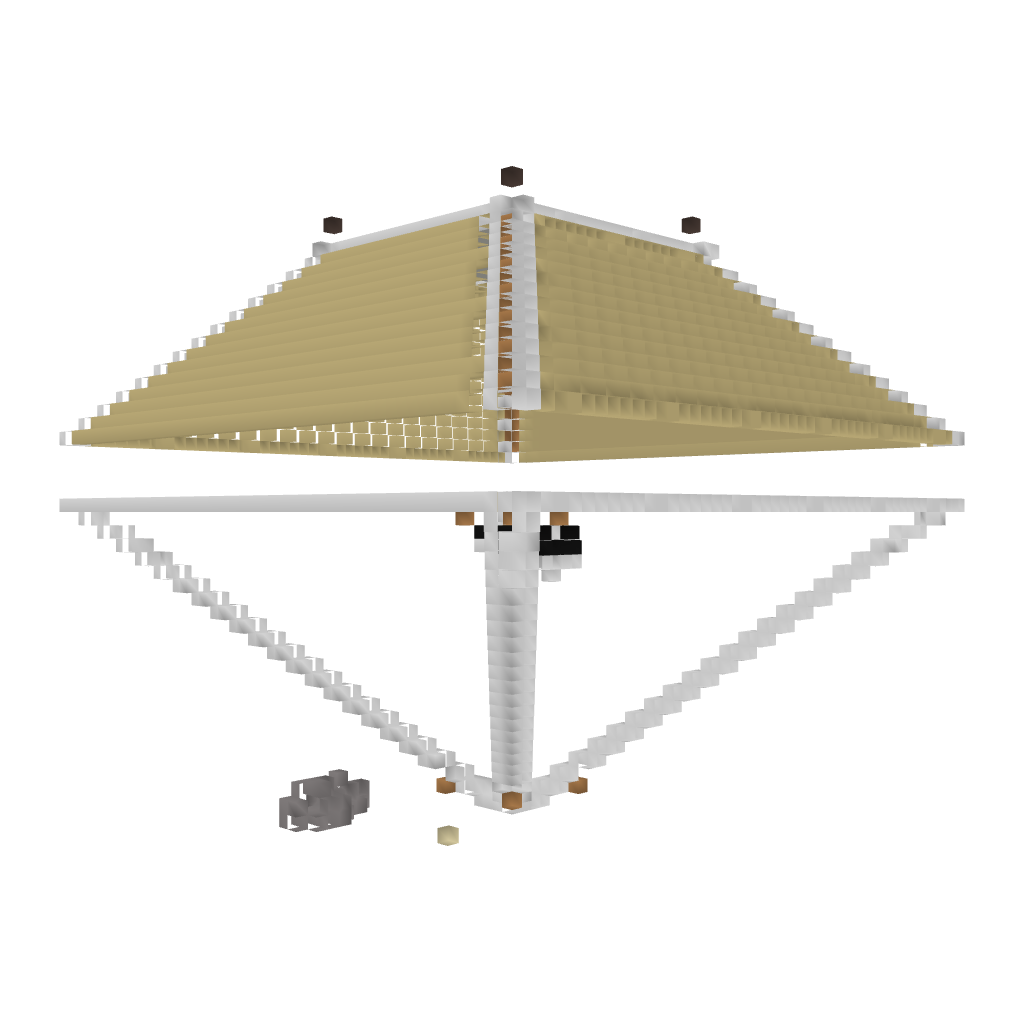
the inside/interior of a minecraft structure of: PvP arena